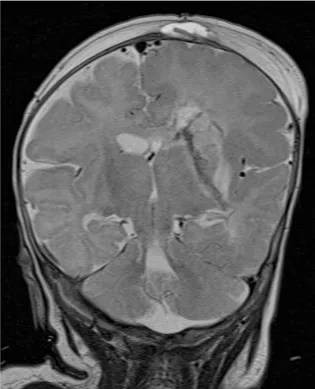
Cranial MRI of the patient. Postsurgical coronal.
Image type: radiology (mri)